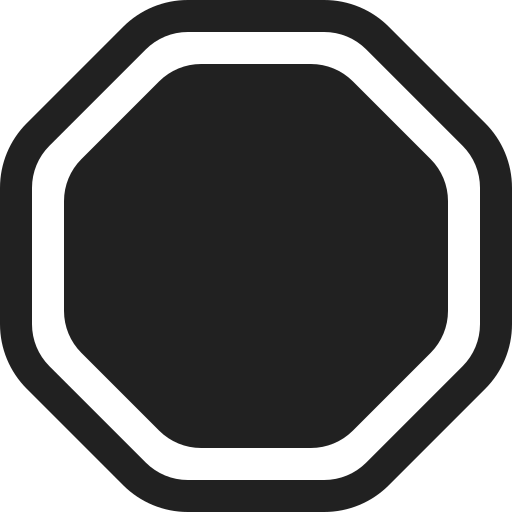
stop sign high contrast